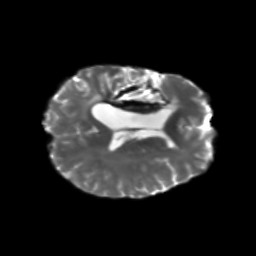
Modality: T2w
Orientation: axial
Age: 44
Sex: female
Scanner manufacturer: siemens
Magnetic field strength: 3 T
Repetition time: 5.47 s
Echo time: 0.0854 s